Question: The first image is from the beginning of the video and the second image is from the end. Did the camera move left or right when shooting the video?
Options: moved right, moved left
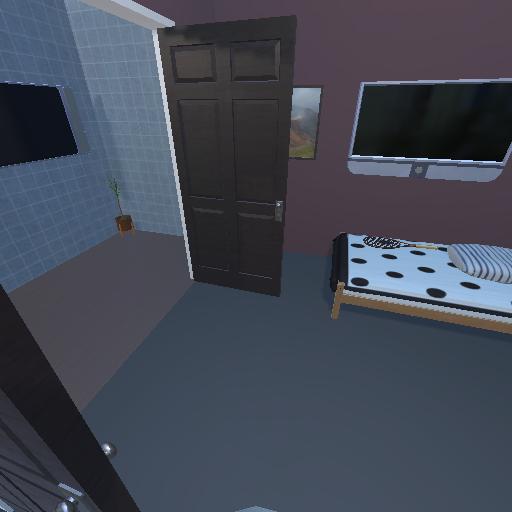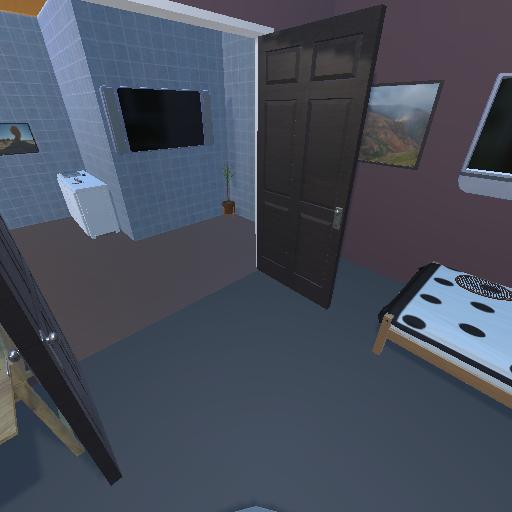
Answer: moved right